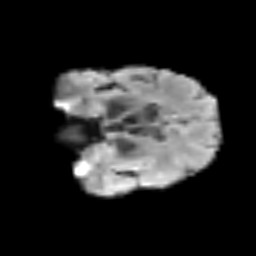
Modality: T2w
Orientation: coronal
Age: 64
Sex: male
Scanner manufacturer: siemens
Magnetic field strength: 3 T
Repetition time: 3.2 s
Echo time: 0.081 s